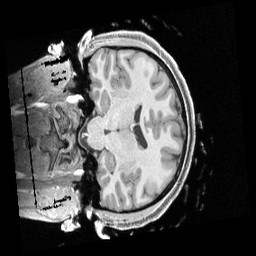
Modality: T1w
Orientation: coronal
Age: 19
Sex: female
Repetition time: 2.4 s
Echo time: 0.00222 s